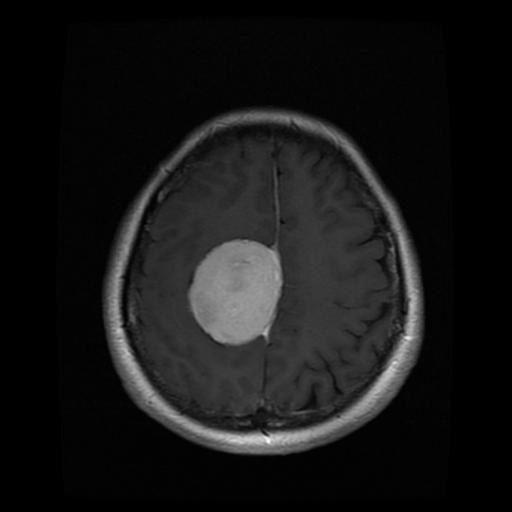
Label: meningioma